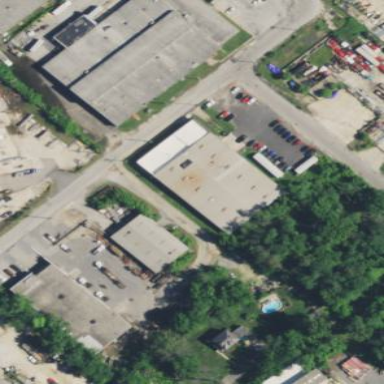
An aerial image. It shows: Warehouse.